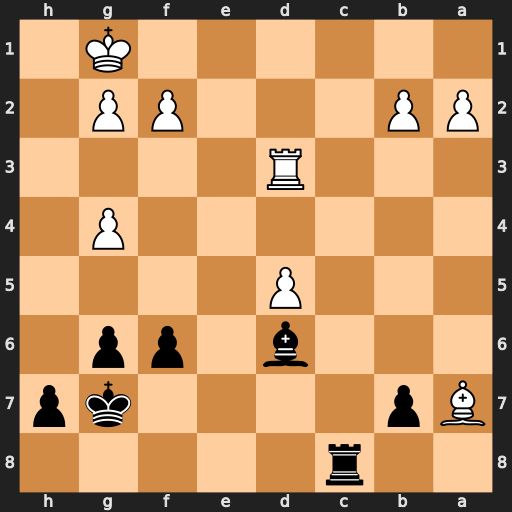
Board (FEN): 2r5/Bp4kp/3b1pp1/3P4/6P1/3R4/PP3PP1/6K1
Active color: b
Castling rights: -
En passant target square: -
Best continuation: Rc1+ Rd1 Rxd1#